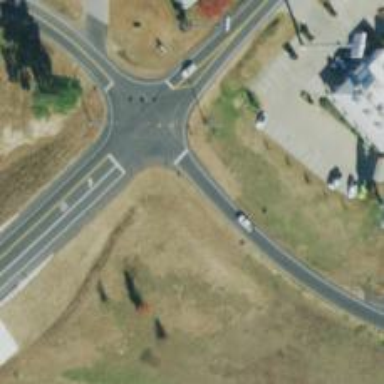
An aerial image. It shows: Road with stop sign.